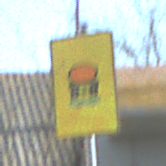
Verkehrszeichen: FahrzeugeMitWassergefaehrdenderLadungOhnePfeilsymbol
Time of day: MorningAfternoon
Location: Outdoor (Suburban)
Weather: Clear
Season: NotSpecified
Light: Natural